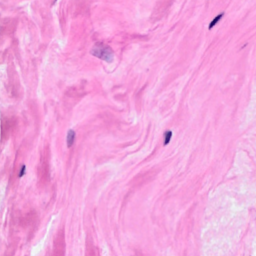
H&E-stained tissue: Breast